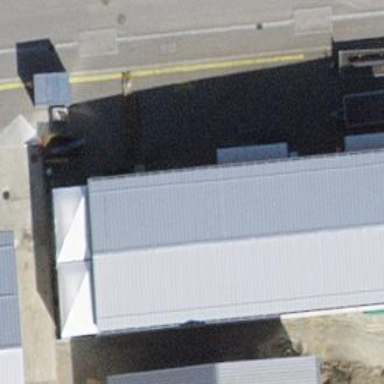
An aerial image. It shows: Industrial building.